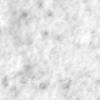
Label: no_change